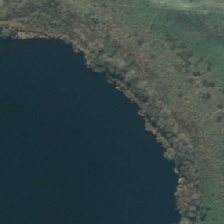
Land cover: lake_pond